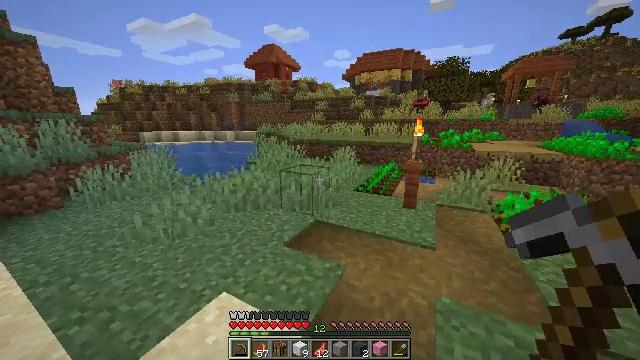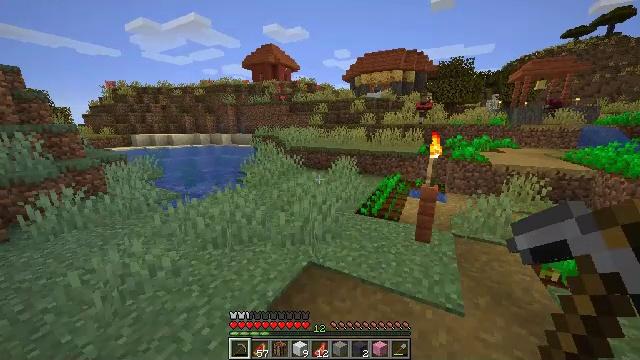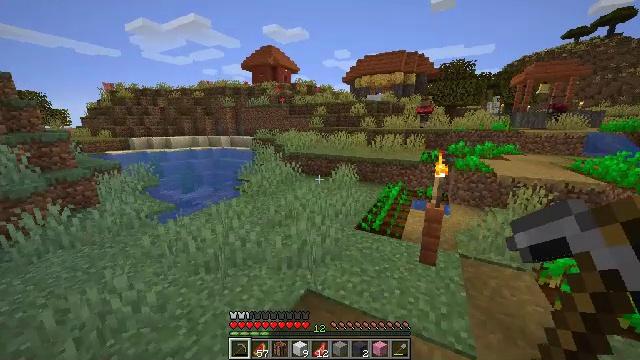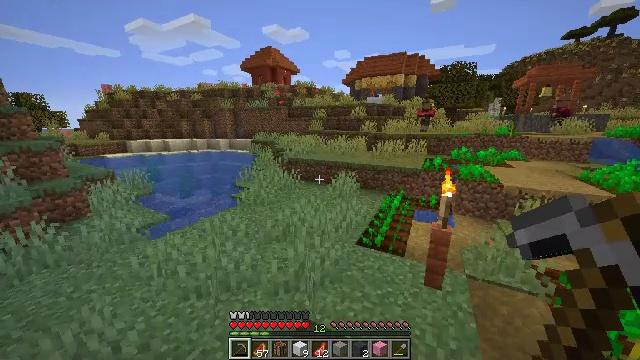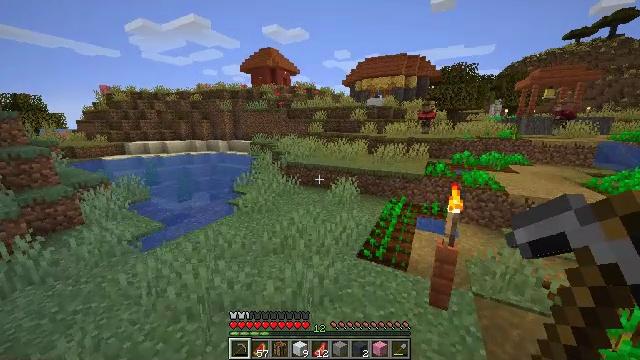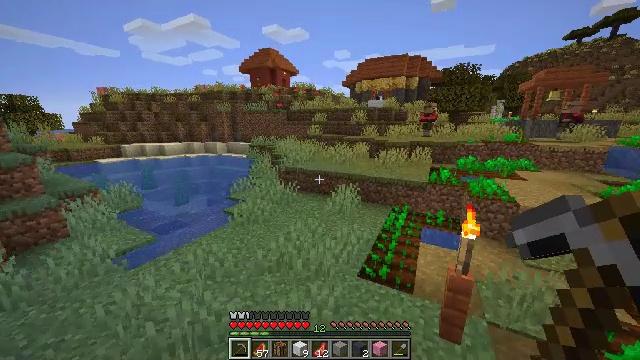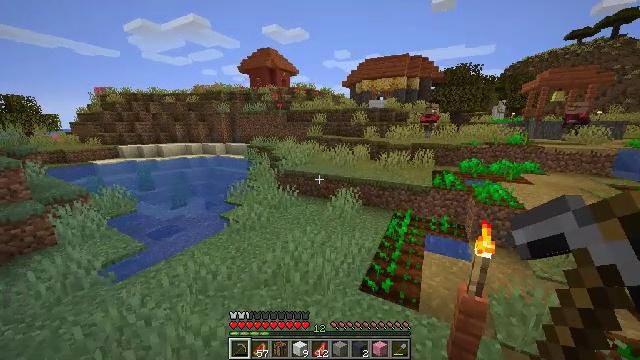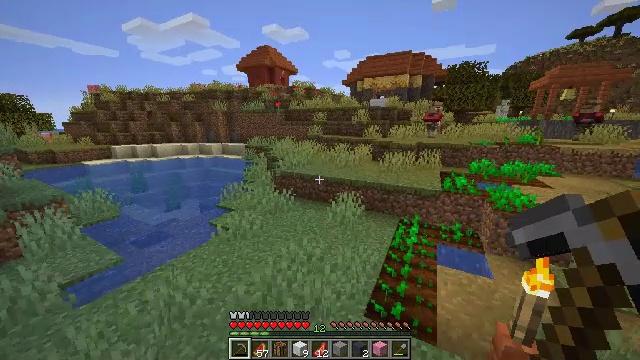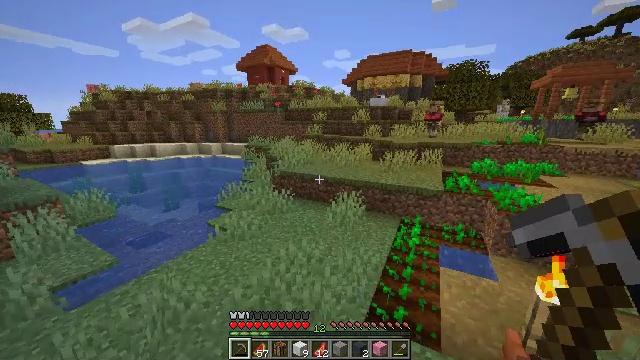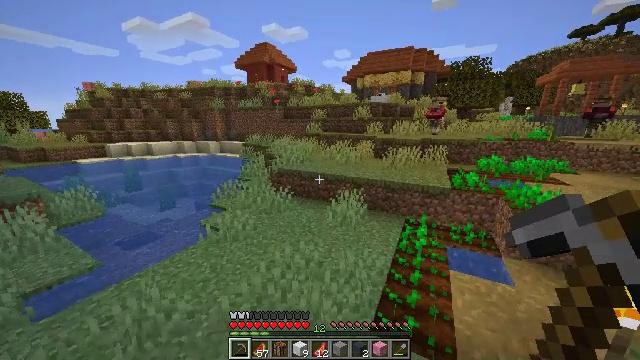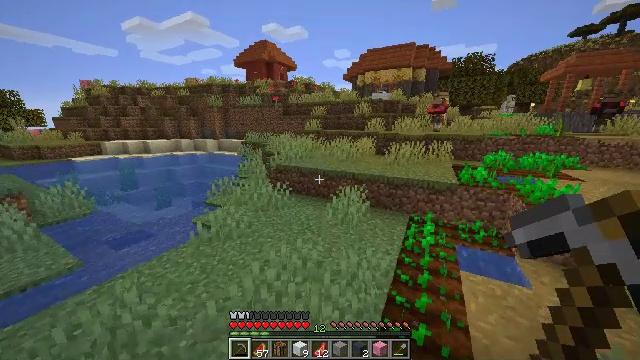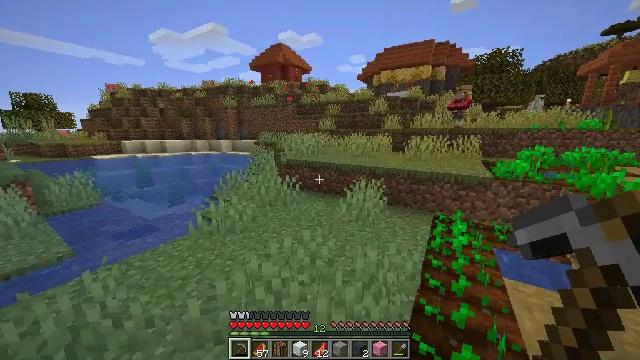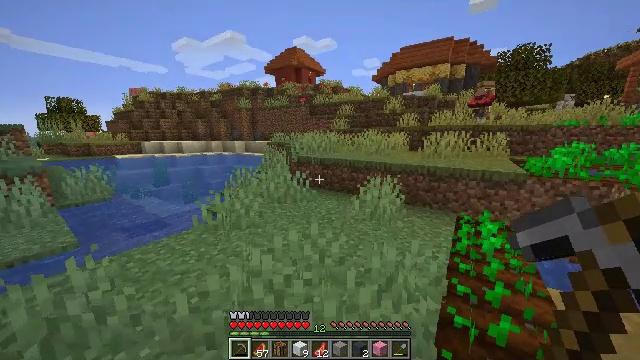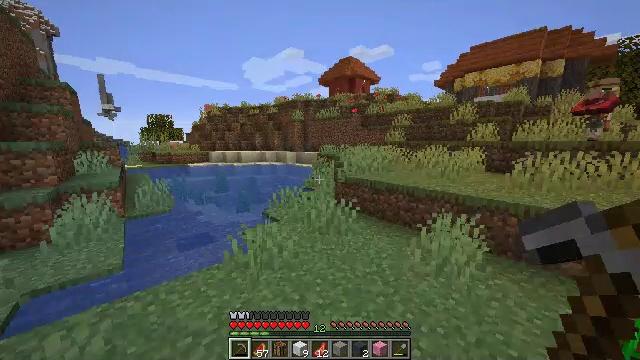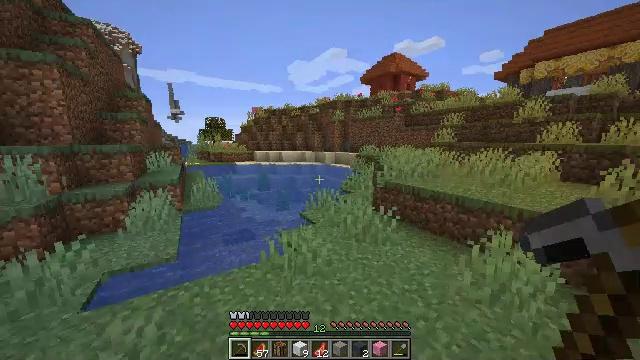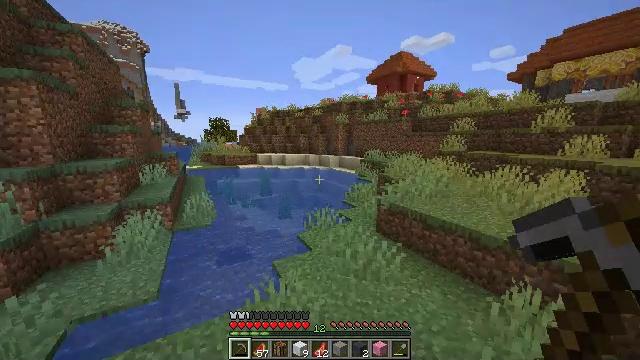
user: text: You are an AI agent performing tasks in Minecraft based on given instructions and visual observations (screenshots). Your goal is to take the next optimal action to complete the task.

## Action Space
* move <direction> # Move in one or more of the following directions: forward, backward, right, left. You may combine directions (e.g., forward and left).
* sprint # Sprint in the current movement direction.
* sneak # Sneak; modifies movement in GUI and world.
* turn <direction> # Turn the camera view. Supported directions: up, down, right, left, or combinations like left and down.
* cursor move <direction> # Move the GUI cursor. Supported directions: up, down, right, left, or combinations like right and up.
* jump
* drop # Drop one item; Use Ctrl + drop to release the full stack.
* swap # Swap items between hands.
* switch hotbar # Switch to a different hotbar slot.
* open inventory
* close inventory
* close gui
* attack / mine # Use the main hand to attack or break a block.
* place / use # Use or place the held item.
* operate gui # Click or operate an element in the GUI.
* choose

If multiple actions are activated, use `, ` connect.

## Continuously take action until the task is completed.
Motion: motion action
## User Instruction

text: Attack the white wool to collect it.
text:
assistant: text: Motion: move forward, jump
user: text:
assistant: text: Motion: move forward, jump
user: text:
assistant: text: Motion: move forward, jump
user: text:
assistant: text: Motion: move forward, jump
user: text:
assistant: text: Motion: move forward, jump
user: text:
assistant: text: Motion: move forward, jump
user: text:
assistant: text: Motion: move forward, jump
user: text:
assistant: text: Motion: move forward, jump
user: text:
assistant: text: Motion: move forward, jump
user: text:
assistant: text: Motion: move forward, jump
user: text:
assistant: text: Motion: move forward, turn left and up, jump
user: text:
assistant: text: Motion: move forward, turn left and up, jump
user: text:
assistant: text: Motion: move forward, turn left and up, jump
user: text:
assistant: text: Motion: move forward, turn left, jump
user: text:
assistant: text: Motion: move forward and move left, turn left, jump
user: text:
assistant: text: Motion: move forward and move left, jump
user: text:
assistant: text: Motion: move forward and move left, turn right and down, jump
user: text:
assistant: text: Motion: move forward, turn right, jump
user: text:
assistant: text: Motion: move forward, turn right, jump
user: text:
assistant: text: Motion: move forward, turn right, jump
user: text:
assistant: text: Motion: move forward and move right, turn right and up, jump
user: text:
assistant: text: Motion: move forward and move right, turn right, jump
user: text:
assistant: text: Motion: move forward and move right, turn right, jump
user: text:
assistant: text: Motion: move forward and move right, jump
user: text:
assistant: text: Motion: move forward and move right, jump
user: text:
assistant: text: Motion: move forward and move right, jump
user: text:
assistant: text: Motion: move forward, jump
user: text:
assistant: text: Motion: move forward, jump
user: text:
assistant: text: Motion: move forward, jump
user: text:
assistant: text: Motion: move forward